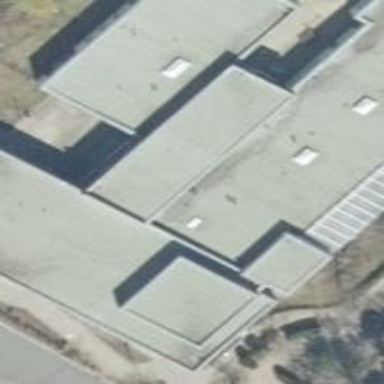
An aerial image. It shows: Kindergarten building.